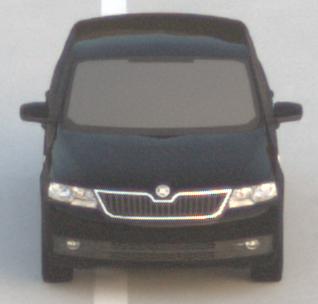
Make: Skoda
Model: Rapid
Detailed model: Rapid 1.2 Active Limousine
Model produced from: 2012/10
Model produced until: 2015/04
Doors: 5
Color: black
Road condition: dry road
Daytime: sunrise or sunset
Contrast: low contrast